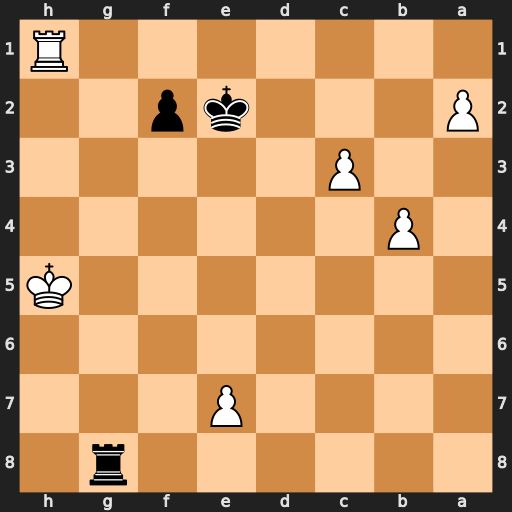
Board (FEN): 6r1/4P3/8/7K/1P6/2P5/P3kp2/7R
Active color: b
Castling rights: -
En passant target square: -
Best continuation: Rh8+ Kg6 Rxh1